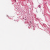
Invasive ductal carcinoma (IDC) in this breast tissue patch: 0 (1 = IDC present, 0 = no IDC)